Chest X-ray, AP view. Patient: 25 years old, sex M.
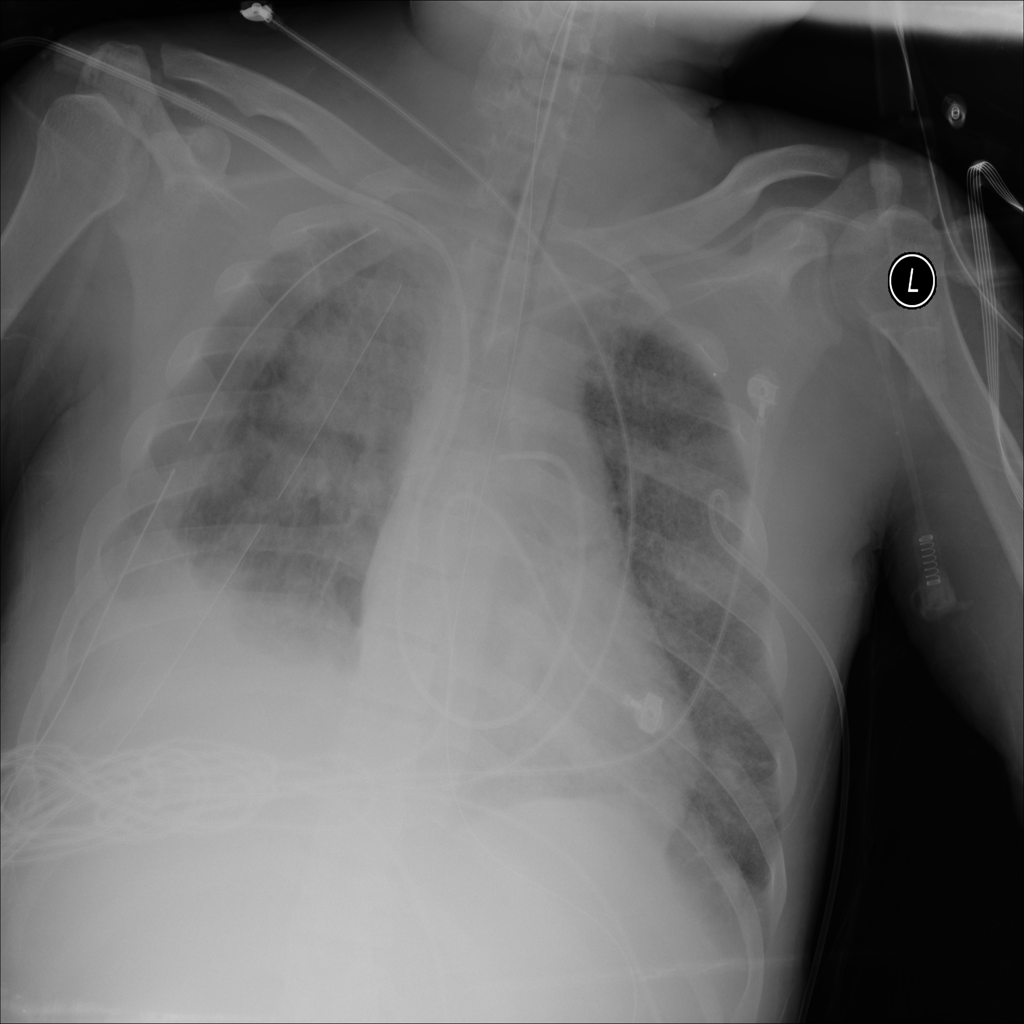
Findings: Effusion, Infiltration